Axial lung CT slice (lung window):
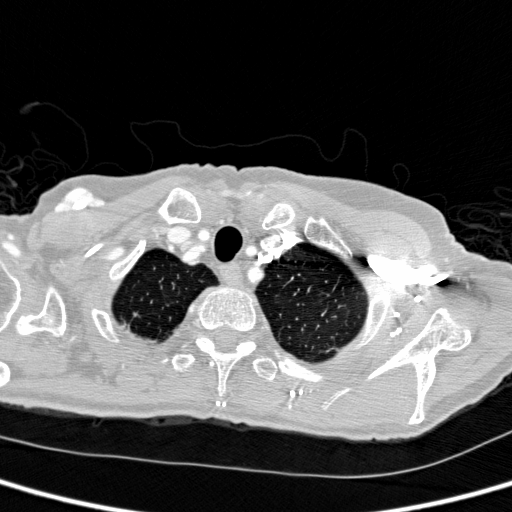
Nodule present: no